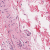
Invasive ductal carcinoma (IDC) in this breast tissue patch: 0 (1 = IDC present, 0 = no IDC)